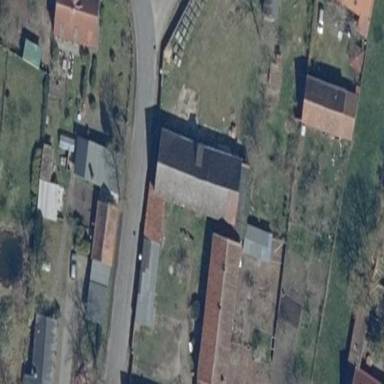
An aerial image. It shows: Simple house.